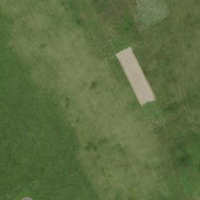
EUNIS habitat code: 57
Species observed at this site:
Asio flammeus